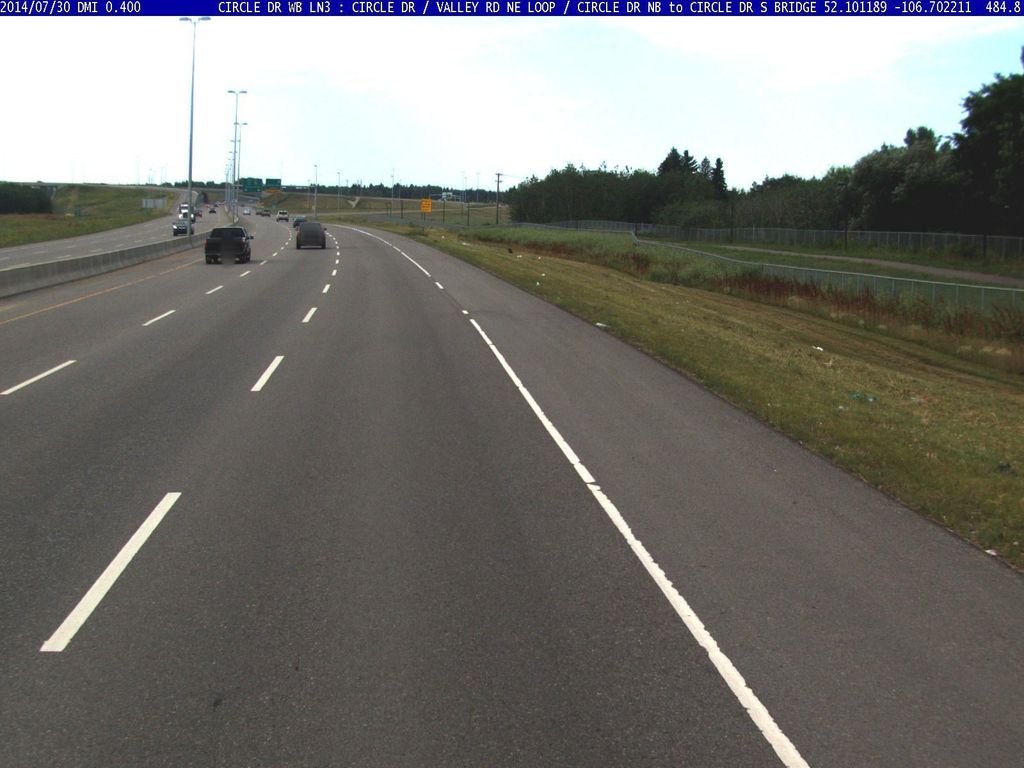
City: saskatoon